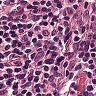
Metastatic tissue present: no